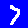
Digit: 7